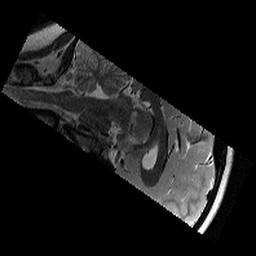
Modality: T2w
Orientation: sagittal
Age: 12
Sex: female
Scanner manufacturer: siemens
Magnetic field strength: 3 T
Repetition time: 9.23 s
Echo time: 0.067 s